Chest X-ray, AP view. Patient: 60 years old, sex F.
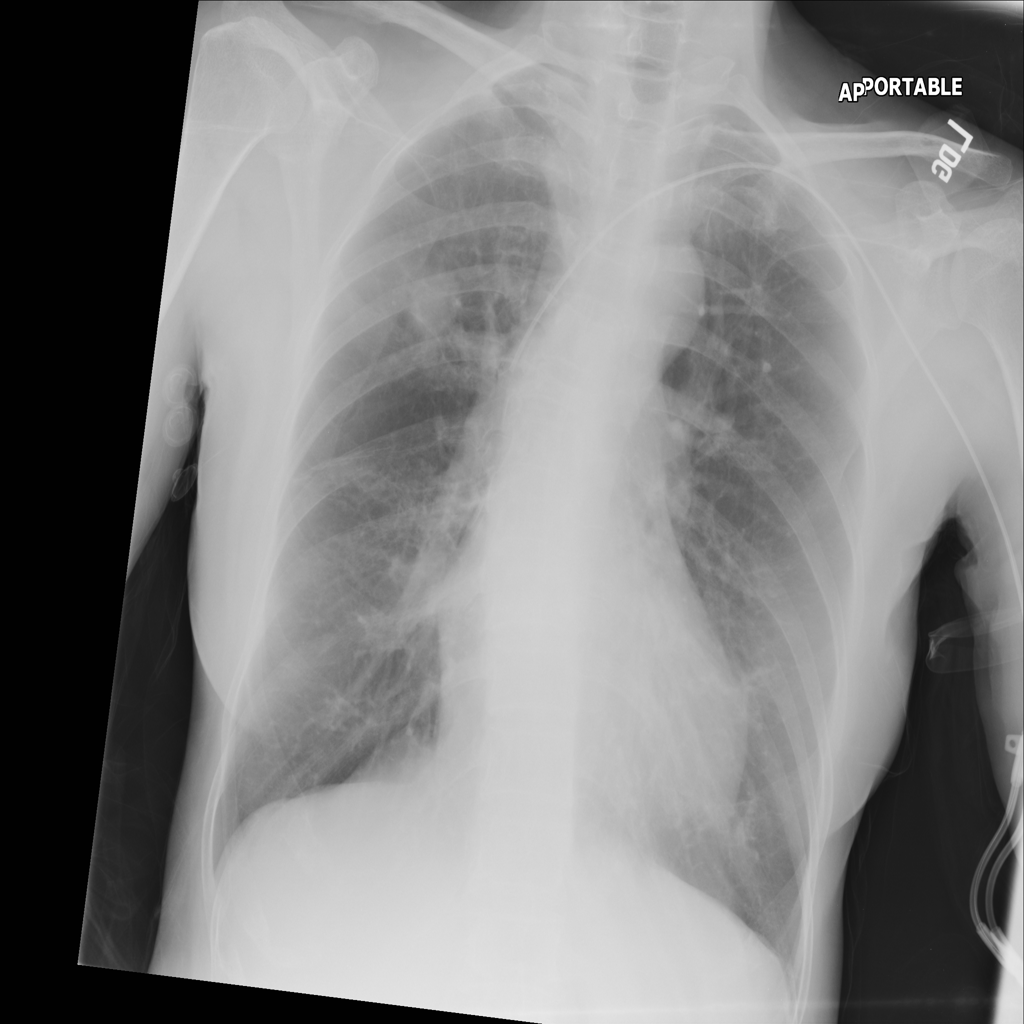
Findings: Mass